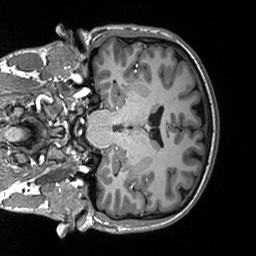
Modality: T1w
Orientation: coronal
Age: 24
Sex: male
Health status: healthy
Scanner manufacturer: siemens
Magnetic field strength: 3 T
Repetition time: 2.53 s
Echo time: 0.00219 s